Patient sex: F
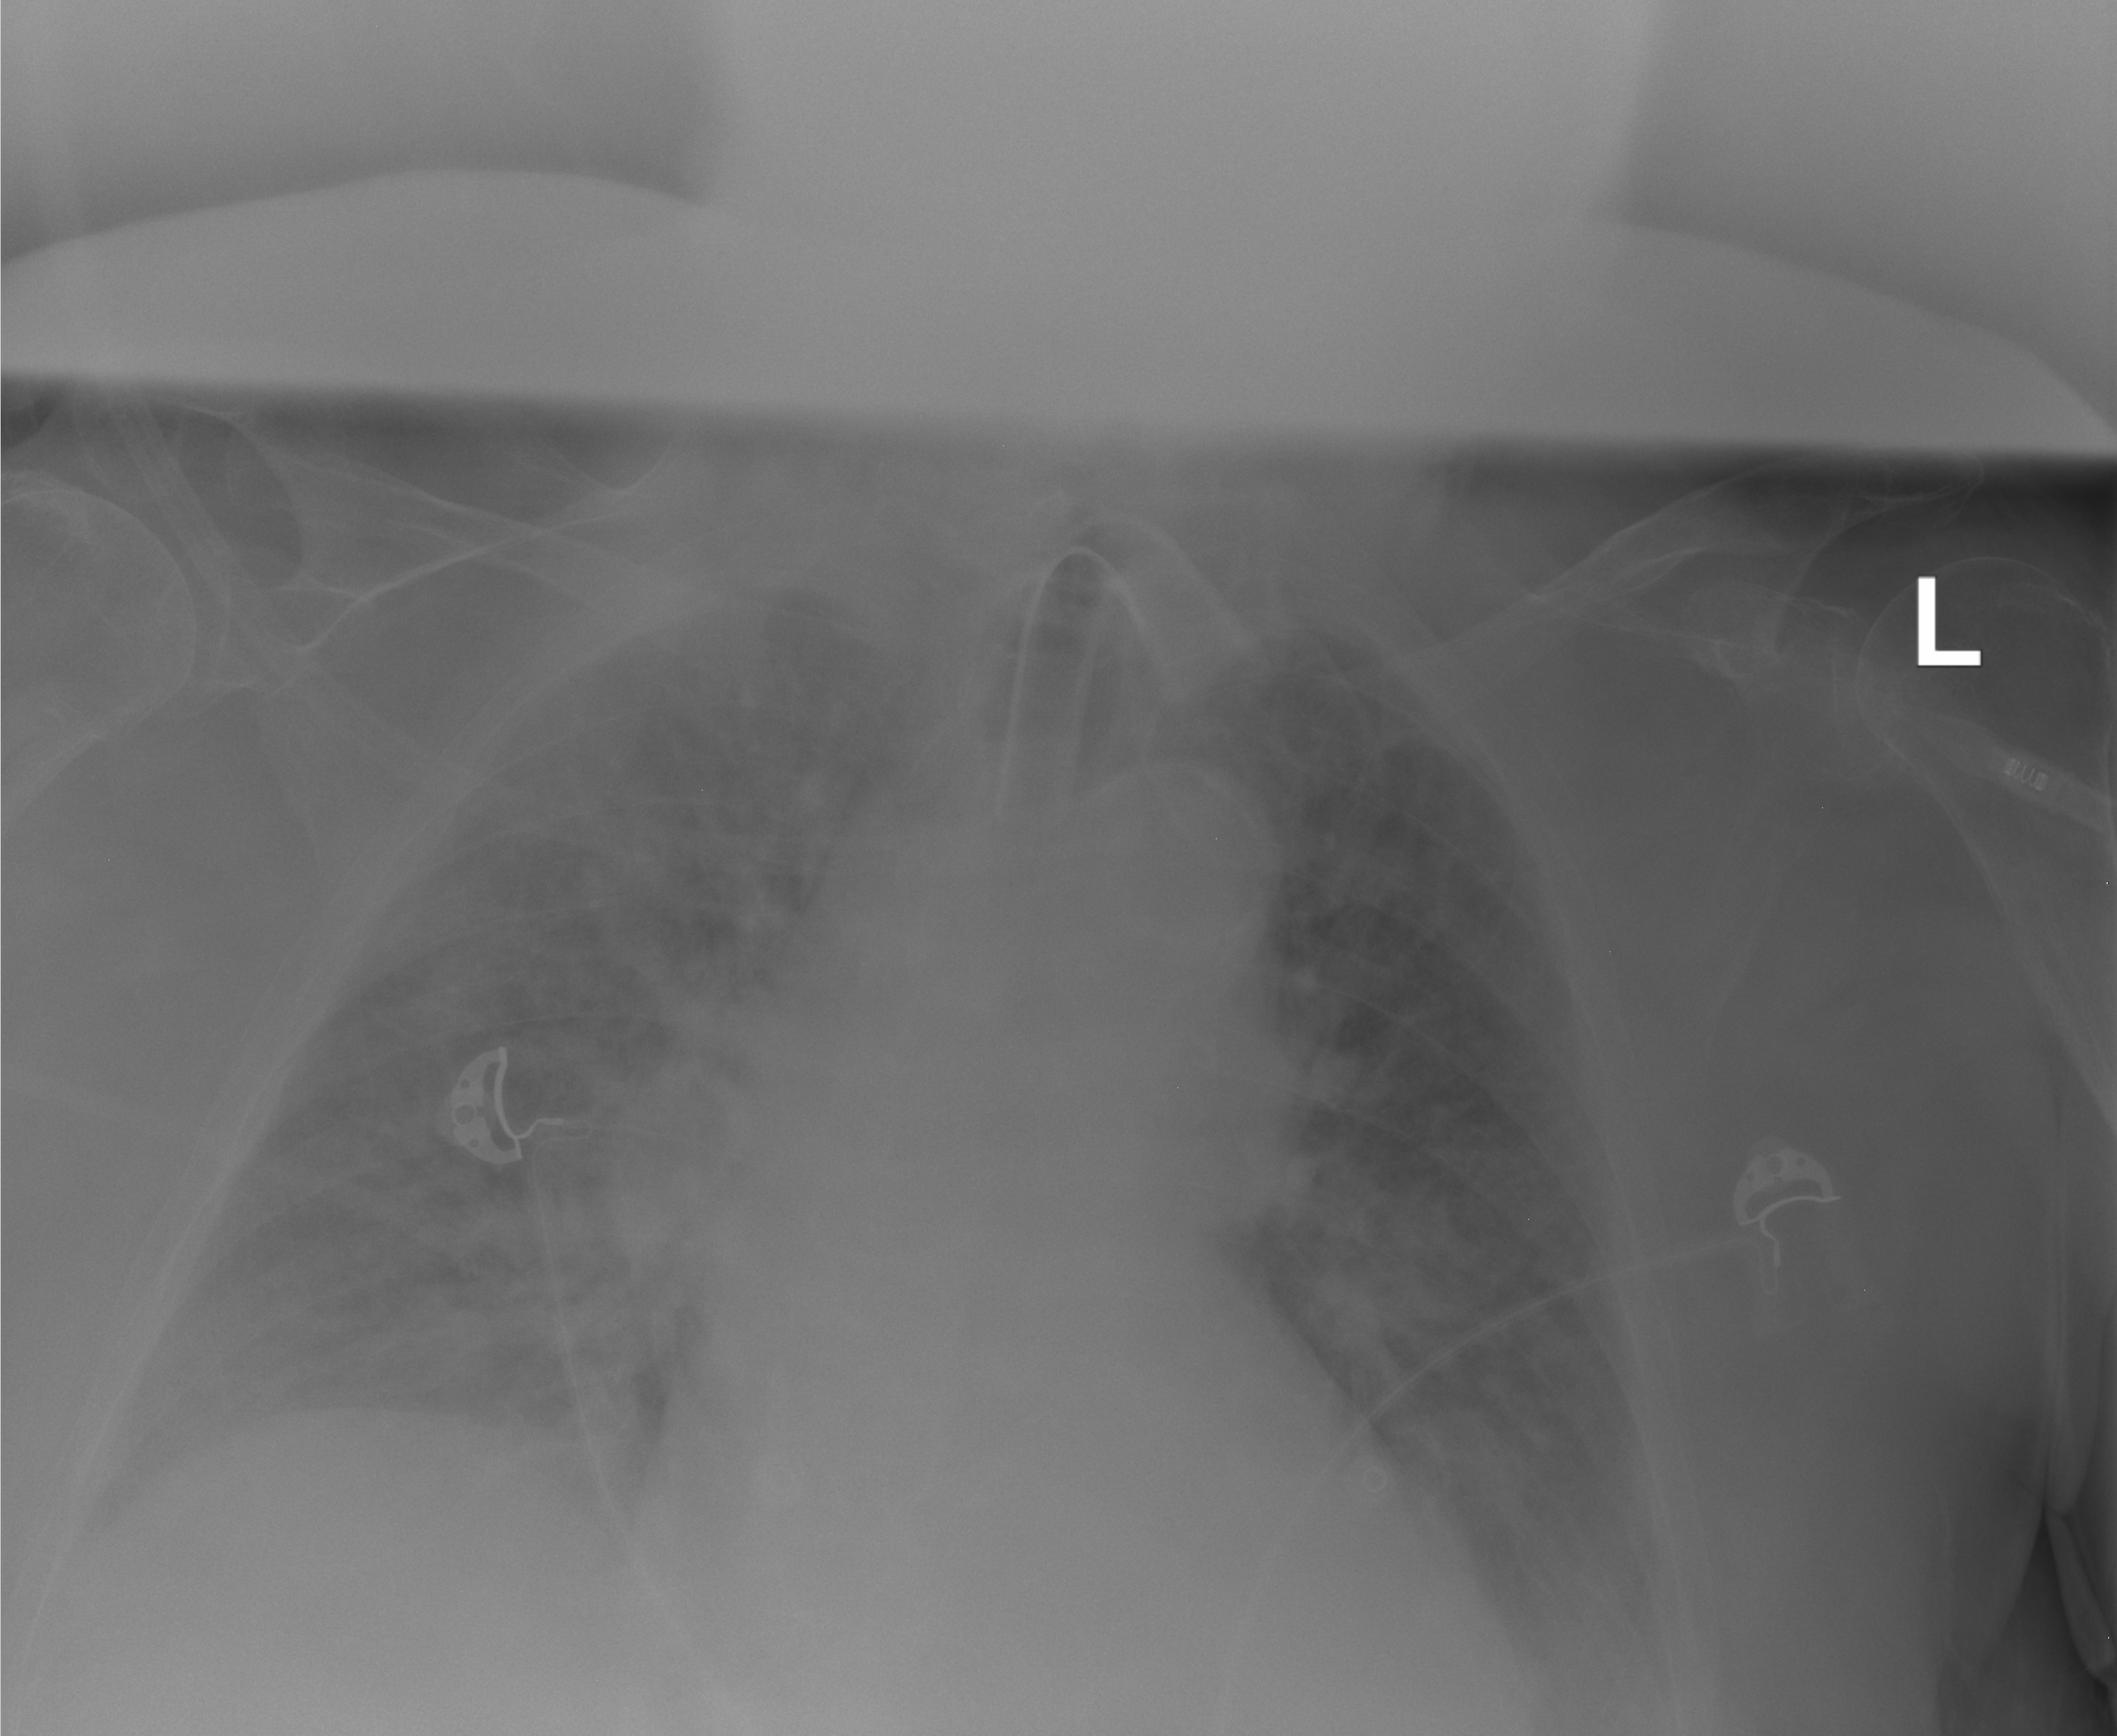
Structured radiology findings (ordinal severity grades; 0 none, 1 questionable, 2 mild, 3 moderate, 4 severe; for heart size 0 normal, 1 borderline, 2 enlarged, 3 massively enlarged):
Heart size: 0
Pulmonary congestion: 2
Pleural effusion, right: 0
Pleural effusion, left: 0
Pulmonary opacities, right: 3
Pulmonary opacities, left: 2
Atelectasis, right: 0
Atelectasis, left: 0